Question: I'm trying to embed a simple code in a Google site : the <URL> .
The code :
'''
<!doctype HTML>
<html>
<head>
<title>Feedtank| html 5 canvas test</title>
<meta http-equiv="Content-Type" content="text/html; charset=iso-8859-1" />
<meta http-equiv="Content-Language" content="EN" />
<meta name="Author" content="Feedtank LLC" />
<meta name="Publisher" content="Feedtank LLC" />
<script type="text/javascript" src="http://ajax.googleapis.com/ajax/libs/jquery/1.3.2/jquery.js"></script>
<script type="text/javascript" src="anim.js" ></script>
<style type="text/css">
canvas {
border: 1px solid gray;
box-shadow: 3px 3px 7px #777;
}
body
{
background-color: #DDDDDD;
font-family: Helvetica, Verdana, Arial, serif;
color:#ACACA
}
h6{
color:#AA8888;
font-size:10px;
font-family: georgia;
text-decoration: underline;
}
h2{
font-size:10px;
margin: 0px;
padding-bottom:20px;
padding-left: 3px;
}
h4{
color:white;
font-size:60px;
text-shadow: 1px 1px 1px #888888, 1px 1px 1px #EEE;
margin: 0px;
}
div#title_holder{
width:640px;
text-align: left;
margin: 0px;
padding: 0px;
}
div#settings_holder{
width:600px;
border: 1px dotted #AA8888;
border-radius:2px;
margin: 0px;
padding:20px;
overflow: auto;
}
input#message{
font-size:22px;
color: #555555;
size: 30;
font-family: Helvetica, Verdana, Arial, serif;
border: 3px solid #AA8888;;
}
button{
font-size:12px;
padding:4px;
font-family: Georgia, Verdana, Arial, serif;
}
li{
list-style-type:none;padding:10px 0px 0px 3px;
color: #AA8888;
font-size:14px;
}
ul{
text-align: left;
}
h6#urlText{
margin: 4px;
}
p#Options{
color:#AA8888;
font-size:16px;
text-decoration: none;
margin: 2px;
font-family: georgia;
}
div#footer{
font-family: georgia;
font-size:12px;
font-weight: bold;
color:#888888;
}
a{
color:#AA8888
}
p#shareURL{
font-family: georgia;
font-size:12px;
font-weight: bold;
color:#888888;
}
</style>
</head>
<body>
<div id="wrapper" style="width:640px; margin-left: auto ;margin-right: auto ;">
<br>
<br>
<div id="title_holder">
<h4>HTML5</h4>
<h2>CANVAS MINIMAL PARTICLE ANIMATION DEMO </h2>
</div>
<canvas id="born_canvas" width="640" height="480">Missing the canvas </canvas>
<div id="hidden_canvas" >
<canvas id="born_canvas_hidden" width="100" height="100" style="display:none"></canvas>
</div>
<br>
<p id="Options">OPTIONS</p>
<div id="settings_holder">
<div style="float:left; width:600px margin:5px;padding-top:3px;padding-bottom:0px;" >
<input type="text" id="message" value="Hello" maxchars="50">
<button value="Change message" title="change Message" onmousedown="javascript:changeMessage();" >Change Message</button><br>
<br>
<p id="shareURL" style="display:inline">share url:</p>
<h6 id="urlText">http://www.feedtank.com/labs/html_canvas/?msg=Hello</h6>
<ul style="padding: 5px;">
<li><input type="radio" name="radio1" id="radio_Low" onmousedown="javascript:setMinNumCircles()" checked="true"> 300 SPRITES</li>
<li ><input type="radio" name="radio1" id="radio_High" onmousedown="javascript:setHighNumCircles()"> 1500 SPRITES (slow framerate)</li>
<li ><input type="checkbox" name="gravity" id="bGravity" onmousedown="javascript:setGravity()" > GRAVITY</li>
<li ><input type="checkbox" name="gravity" id="bGravity" onmousedown="javascript:setFade()" checked="true" > FADE</li>
</ul>
</div>
</div>
<br>
<br>
<div id="footer">
Feb 4th, 2010 | Created By <a href="http://www.feedtank.com">Feedtank</a>
</div>
</body>
</html>
'''
But when I try to run the code in W3SCHOOL <URL> , it results in error :

What am I doing wrong then ?
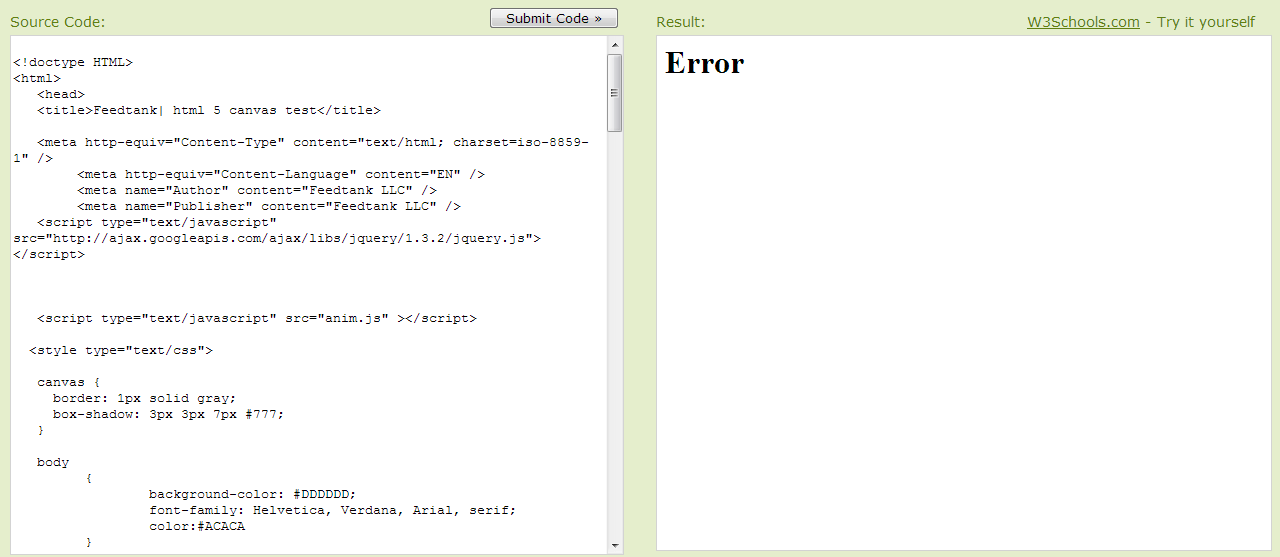
Answer: It shows error because your anim.js path is false
'''
<script type="text/javascript" src="anim.js" ></script>
'''
and image are also not avilable ,so please properly put all your supporting files in your project folder and then run ,don't try in w3schools